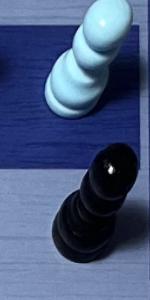
Label: Pawn_Black